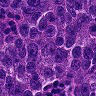
Metastatic tissue present: yes